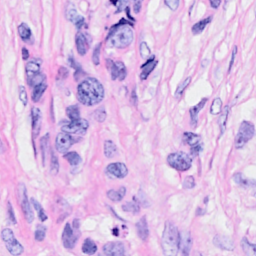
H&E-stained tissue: Breast